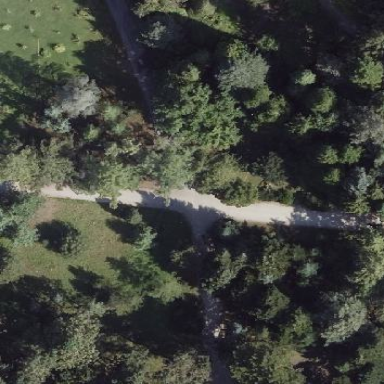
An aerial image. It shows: Forest area.